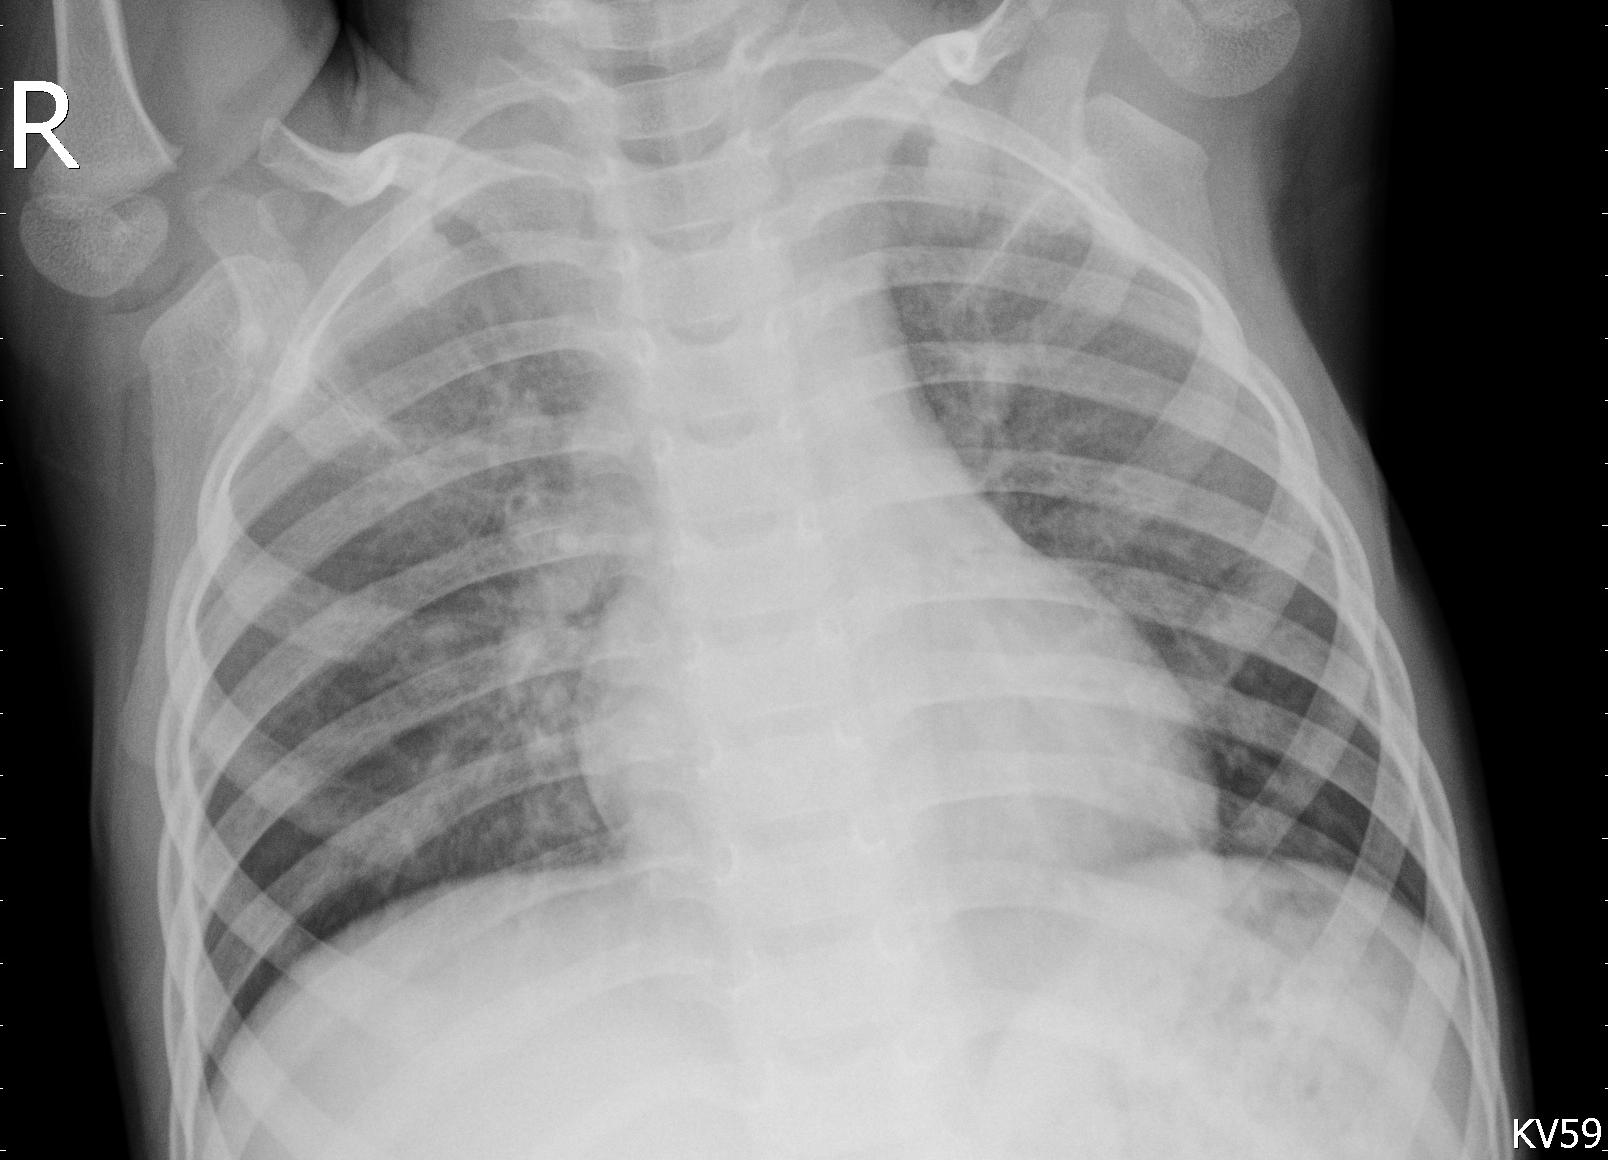
Diagnosis: PNEUMONIA